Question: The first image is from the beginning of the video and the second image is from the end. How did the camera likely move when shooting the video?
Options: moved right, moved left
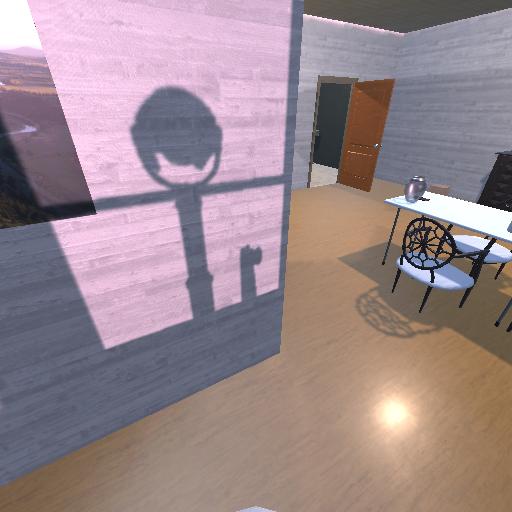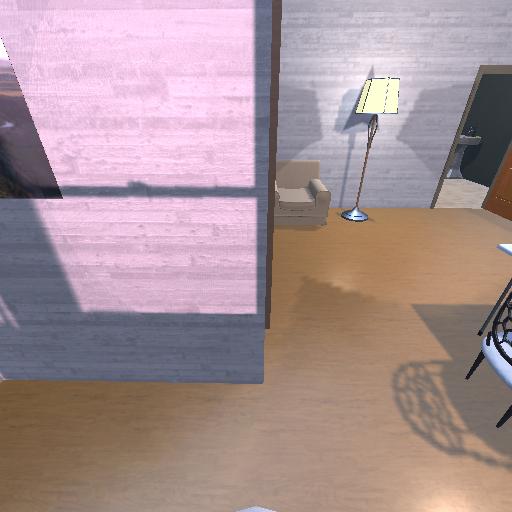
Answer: moved right